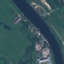
Land use / land cover: River